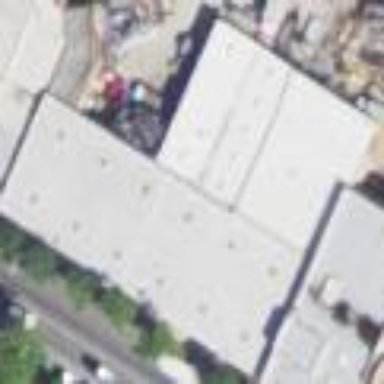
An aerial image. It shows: Industrial building.